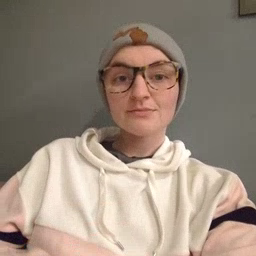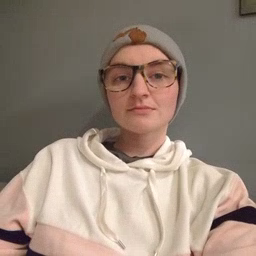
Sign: gift